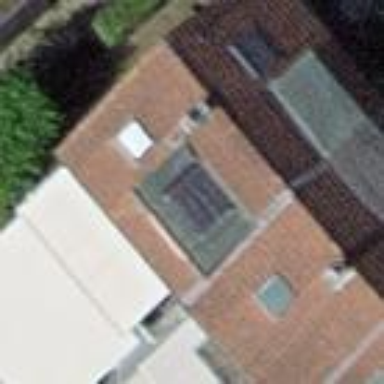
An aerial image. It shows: Terrace building.